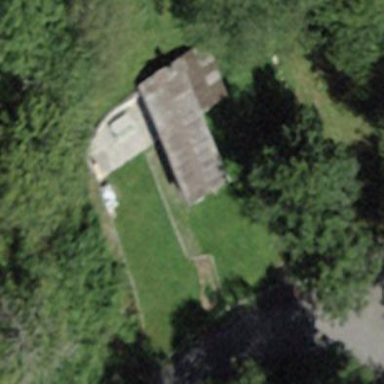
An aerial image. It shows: Hut.